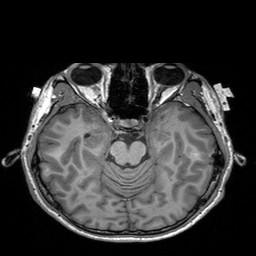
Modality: T1w
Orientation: coronal